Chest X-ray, PA view. Patient: 52 years old, sex M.
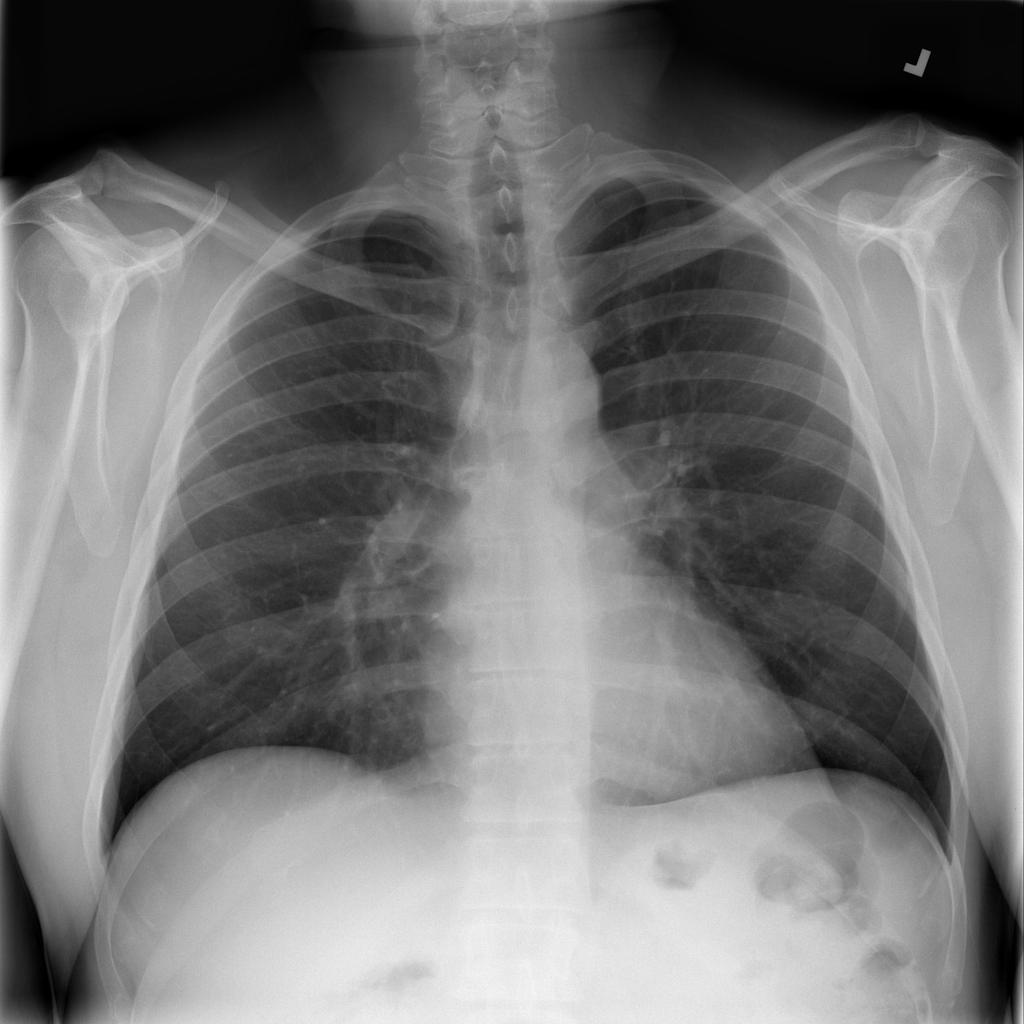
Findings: Infiltration